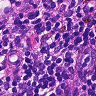
Metastatic tissue present: no